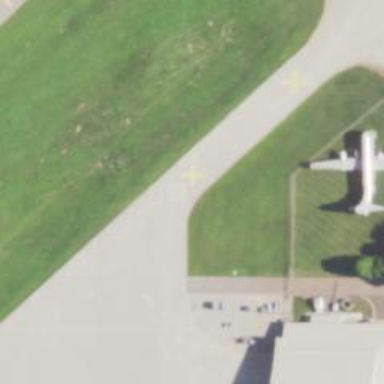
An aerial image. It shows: Image of taxiway at airport.